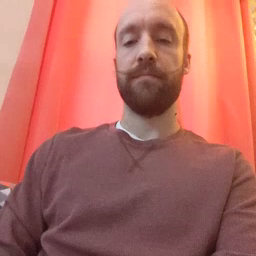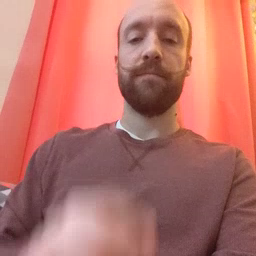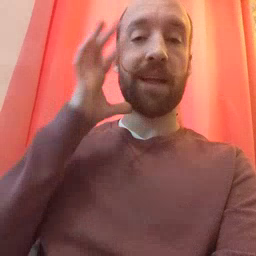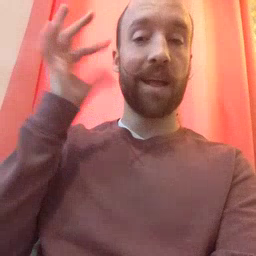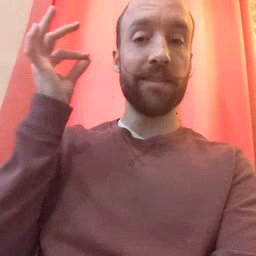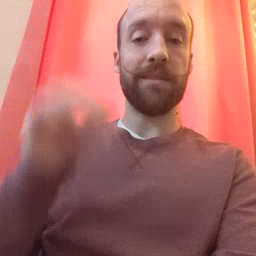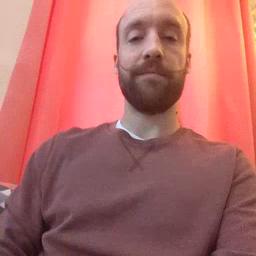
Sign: cat